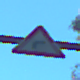
Verkehrszeichen: KurveRechts
Umgebung: Outdoor, Nature
Tageszeit: MorningAfternoon
Wetter: Clear
Licht: Natural
Jahreszeit: NotSpecified
Kontrast: LowContrast